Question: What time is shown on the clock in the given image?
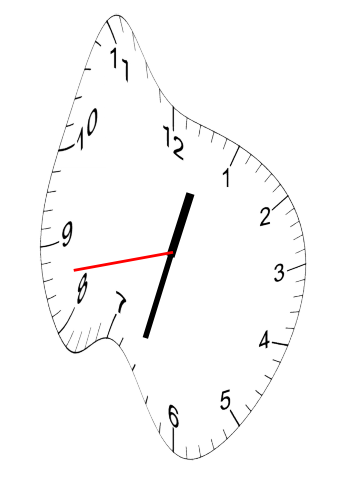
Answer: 12:32:43